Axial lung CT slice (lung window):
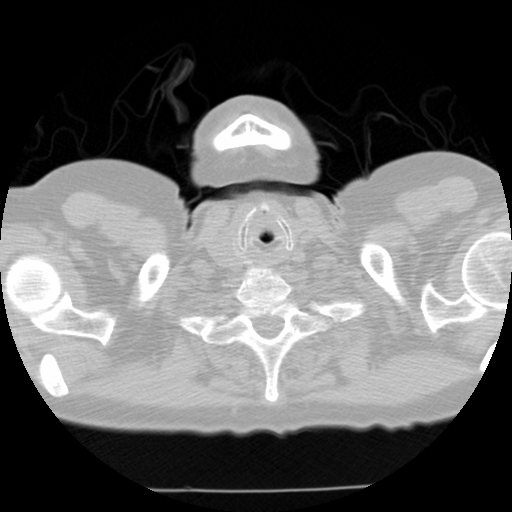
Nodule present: no